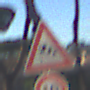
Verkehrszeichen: SeitenwindVonLinks
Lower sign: Geschwindigkeit10
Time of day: MorningAfternoon
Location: Outdoor (Suburban)
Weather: Clear
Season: NotSpecified
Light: Natural